Question: I have just recently started teaching myself Objective-C and iphone/ipad development. With my only prior experience in coding involving Java/Android, I have been having some problems with this new language.
I am trying to use 'UISegmentedControl' in this app to decide which view will be shown when the "members" button is pressed. I do this by grabbing the current selected text from the 'UISegmentedControl', named "'memberPicker'", when the "members" button is pressed and then check if it is either '@"Current"' or '@"Alumni"' to decide what view is shown.

This function appears to be working correctly, however, when I click the "Alumni" button in the UISegmentedControl, the app crashes with the following error:
'''
Terminating app due to uncaught exception 'NSInvalidArgumentException', reason: '-[MainPageViewController MemberSegmentedControl:]: unrecognized selector sent to instance 0x7557250'
'''
I believe my problem is with declaring or setting my UISegmentedControl properly, I understand it can take an array and ect. but I only need it to alternate between selecting Current or Alumni, and then my "members" button will do the rest. Any ideas on how to resolve this issue?
Here is the code from my .m view
'''
#import "MainPageViewController.h"
#import "AKPsiAppViewController.h"
@interface MainPageViewController ()
@property (weak, nonatomic) UISegmentedControl *memberPicker;
@end
@implementation MainPageViewController
@synthesize memberPicker = _memberPicker;
- (IBAction)membersButtonPressed:(UIButton *)sender
{
if([[self.memberPicker titleForSegmentAtIndex: self.memberPicker.selectedSegmentIndex] isEqualToString:@"Current"])
{
[self performSegueWithIdentifier:@"Current Member Segue" sender:self];
}
}
@end
'''
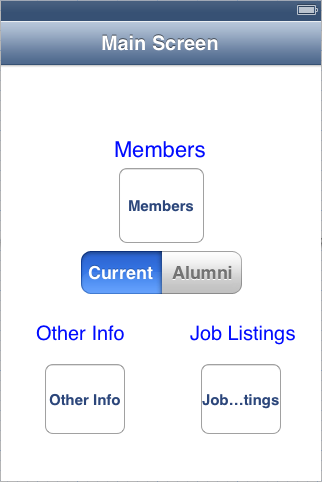
Answer: The error you are getting means that you are calling the IBAction/function which does not exist in the .m file. Maybe you had previously created this function and connected it with of UISegmentedControl but you did not write its implemention (in .m file). Maybe you have deleted this but the connection still exists. To check this, please follow the following steps.
> >
1. Open Interface Builder.
2. Click on the UISegmentedControl.
3. Open Connections Inspector (Click on View Menu, Click on Utilities and then Click on "Show Connections Inspector". Alternatively you can press Command+Options+6)
4. Under Sent Events, check if there is any of the events (especially Value Changed) connected to "File owner's MemberSegmentedControl:". If yes, then remove it by clicking on the x button and then try again.
If your problem doesn't get resolved, please do the following
> >
1. Share a screenshot of the Interface Builder file (XIB file)
2. Share the header file (.h file)